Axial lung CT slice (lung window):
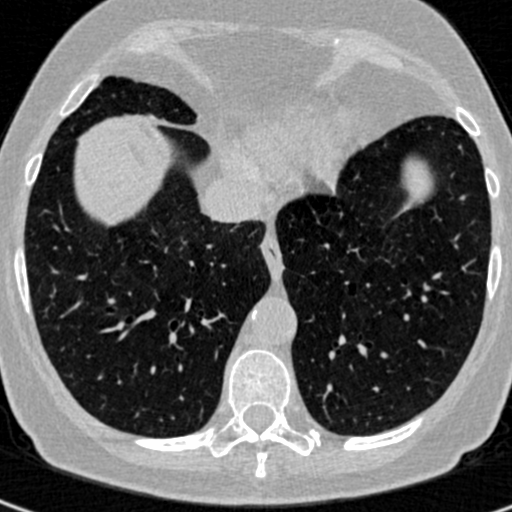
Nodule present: no